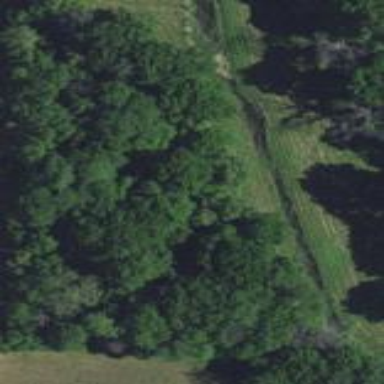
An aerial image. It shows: Serene woodland landscape.